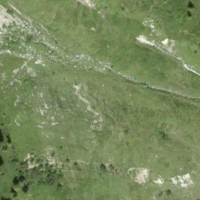
EUNIS habitat code: 26
Species observed at this site:
Lyrurus tetrix